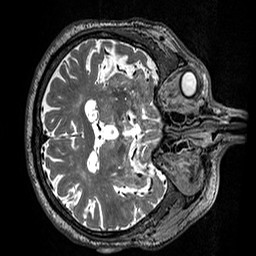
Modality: T2w
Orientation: axial
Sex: male
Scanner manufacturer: siemens
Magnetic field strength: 3 T
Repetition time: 3.2 s
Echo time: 0.409 s